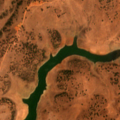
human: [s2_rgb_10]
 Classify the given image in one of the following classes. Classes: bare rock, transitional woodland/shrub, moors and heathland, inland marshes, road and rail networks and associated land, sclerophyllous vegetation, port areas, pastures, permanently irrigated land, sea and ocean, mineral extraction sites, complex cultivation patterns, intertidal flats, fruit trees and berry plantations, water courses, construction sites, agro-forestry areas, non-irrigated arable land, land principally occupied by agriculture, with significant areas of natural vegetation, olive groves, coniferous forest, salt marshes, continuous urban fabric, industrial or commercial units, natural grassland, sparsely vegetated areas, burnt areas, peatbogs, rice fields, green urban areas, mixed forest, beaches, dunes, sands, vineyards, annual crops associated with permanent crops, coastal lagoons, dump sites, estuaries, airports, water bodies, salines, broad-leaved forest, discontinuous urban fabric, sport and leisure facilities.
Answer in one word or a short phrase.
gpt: non-irrigated arable land, pastures, agro-forestry areas, water bodies